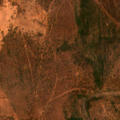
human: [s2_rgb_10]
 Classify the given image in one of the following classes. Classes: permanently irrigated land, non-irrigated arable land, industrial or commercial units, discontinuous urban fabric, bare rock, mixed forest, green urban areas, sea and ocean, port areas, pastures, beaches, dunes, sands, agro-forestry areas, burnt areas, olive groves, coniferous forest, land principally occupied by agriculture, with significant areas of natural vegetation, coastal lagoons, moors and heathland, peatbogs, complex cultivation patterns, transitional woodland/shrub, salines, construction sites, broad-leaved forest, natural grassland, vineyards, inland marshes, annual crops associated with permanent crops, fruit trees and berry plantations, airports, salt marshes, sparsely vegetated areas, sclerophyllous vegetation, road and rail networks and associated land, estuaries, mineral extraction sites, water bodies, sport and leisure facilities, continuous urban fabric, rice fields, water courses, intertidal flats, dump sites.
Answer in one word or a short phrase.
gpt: agro-forestry areas, broad-leaved forest, transitional woodland/shrub